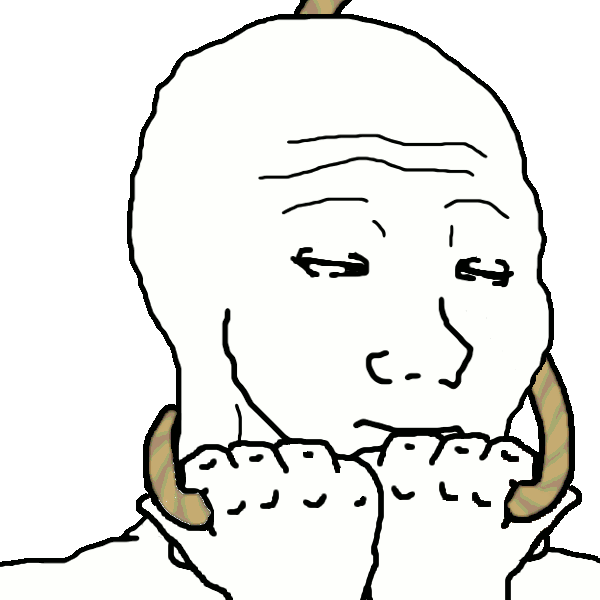
Label: 5_Doomer